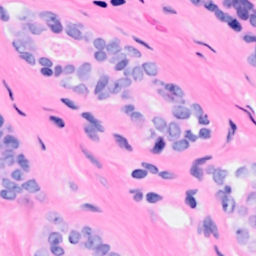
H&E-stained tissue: Breast